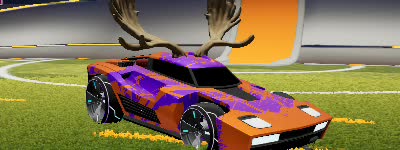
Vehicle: breakout